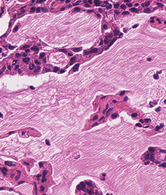
Tumor epithelial tissue: yes
Tumor-associated stroma tissue: no
Normal tissue: no